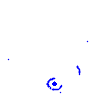
Particle: pion